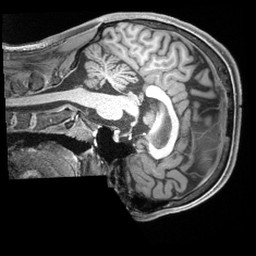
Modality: T1w
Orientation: sagittal
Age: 29
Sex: male
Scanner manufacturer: siemens
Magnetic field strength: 3 T
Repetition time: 2.4 s
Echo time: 0.00226 s